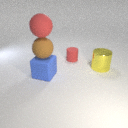
small red rubber cylinder to the left of large yellow metal cylinder